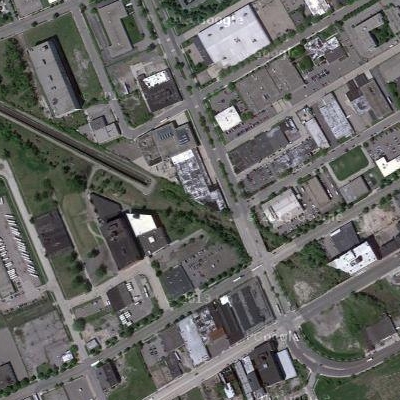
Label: cIndustry